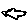
Label: cloud